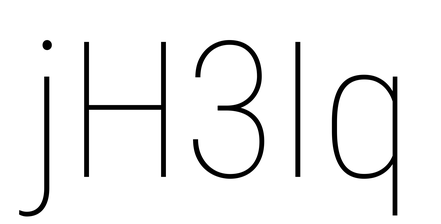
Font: Roboto_Condensed_Thin